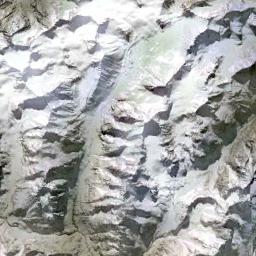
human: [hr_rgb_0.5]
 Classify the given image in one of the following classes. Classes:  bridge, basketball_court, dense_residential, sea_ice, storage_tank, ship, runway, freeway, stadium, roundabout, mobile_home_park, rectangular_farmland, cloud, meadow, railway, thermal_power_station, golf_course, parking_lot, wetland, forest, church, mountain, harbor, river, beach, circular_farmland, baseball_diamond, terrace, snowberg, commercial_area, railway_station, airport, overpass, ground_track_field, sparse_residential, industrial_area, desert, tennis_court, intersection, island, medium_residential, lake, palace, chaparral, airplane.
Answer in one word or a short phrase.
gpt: snowberg